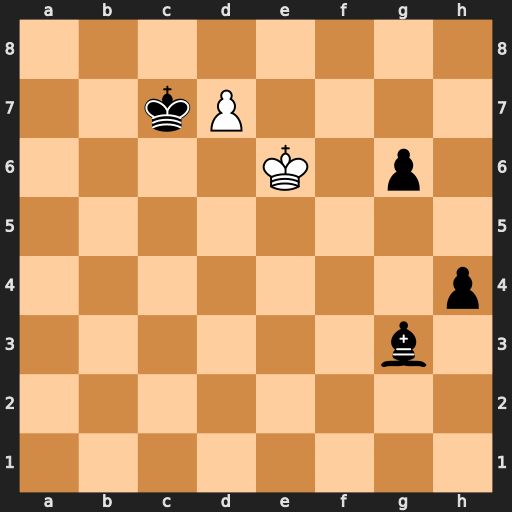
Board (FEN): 8/2kP4/4K1p1/8/7p/6b1/8/8
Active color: w
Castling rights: -
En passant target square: -
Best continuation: Ke7 Bd6+ Ke8 h3 d8=Q+